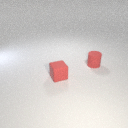
small red rubber cylinder behind small red rubber cube